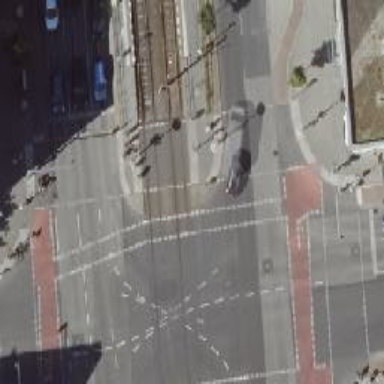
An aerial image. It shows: Traffic island located on footway.